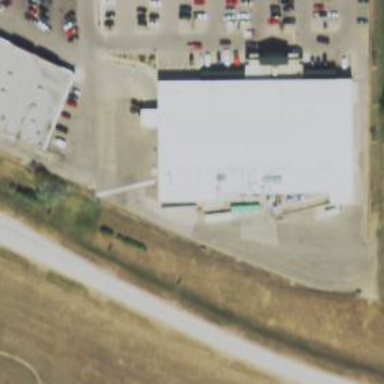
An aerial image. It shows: Pharmacy providing healthcare services.